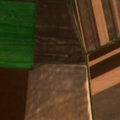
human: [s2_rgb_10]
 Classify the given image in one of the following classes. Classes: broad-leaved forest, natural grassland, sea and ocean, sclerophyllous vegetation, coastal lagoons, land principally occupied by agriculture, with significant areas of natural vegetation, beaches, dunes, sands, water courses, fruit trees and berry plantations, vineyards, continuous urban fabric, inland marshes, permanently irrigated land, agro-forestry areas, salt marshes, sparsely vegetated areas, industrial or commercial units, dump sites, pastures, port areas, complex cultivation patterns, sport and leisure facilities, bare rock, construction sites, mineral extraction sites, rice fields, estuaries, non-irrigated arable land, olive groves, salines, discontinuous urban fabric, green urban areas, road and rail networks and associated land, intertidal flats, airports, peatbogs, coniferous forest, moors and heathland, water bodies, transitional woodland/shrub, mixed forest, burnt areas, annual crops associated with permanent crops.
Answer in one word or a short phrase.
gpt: non-irrigated arable land